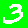
Digit: 3